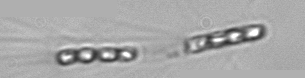
Label: Chaetoceros_subtilis